【题型】证明题　【知识点】平面几何　【难度】medium
如图, $\odot O$ 为 $\triangle ABC$ 的外接圆, 半径长为 $5\sqrt{3}$, $\angle BAC = \angle BOC = 120^\circ$。

(1) 求 $BC$ 的长。

(2) 作 $\angle BAC$ 的平分线交 $O$ 于点 $D$。

\textcircled{\scriptsize 1} 证明：$\triangle BDC$ 为等边三角形；

\textcircled{\scriptsize 2} 若 $AC = 6\sqrt{3}$, 求 $AD$ 的长。

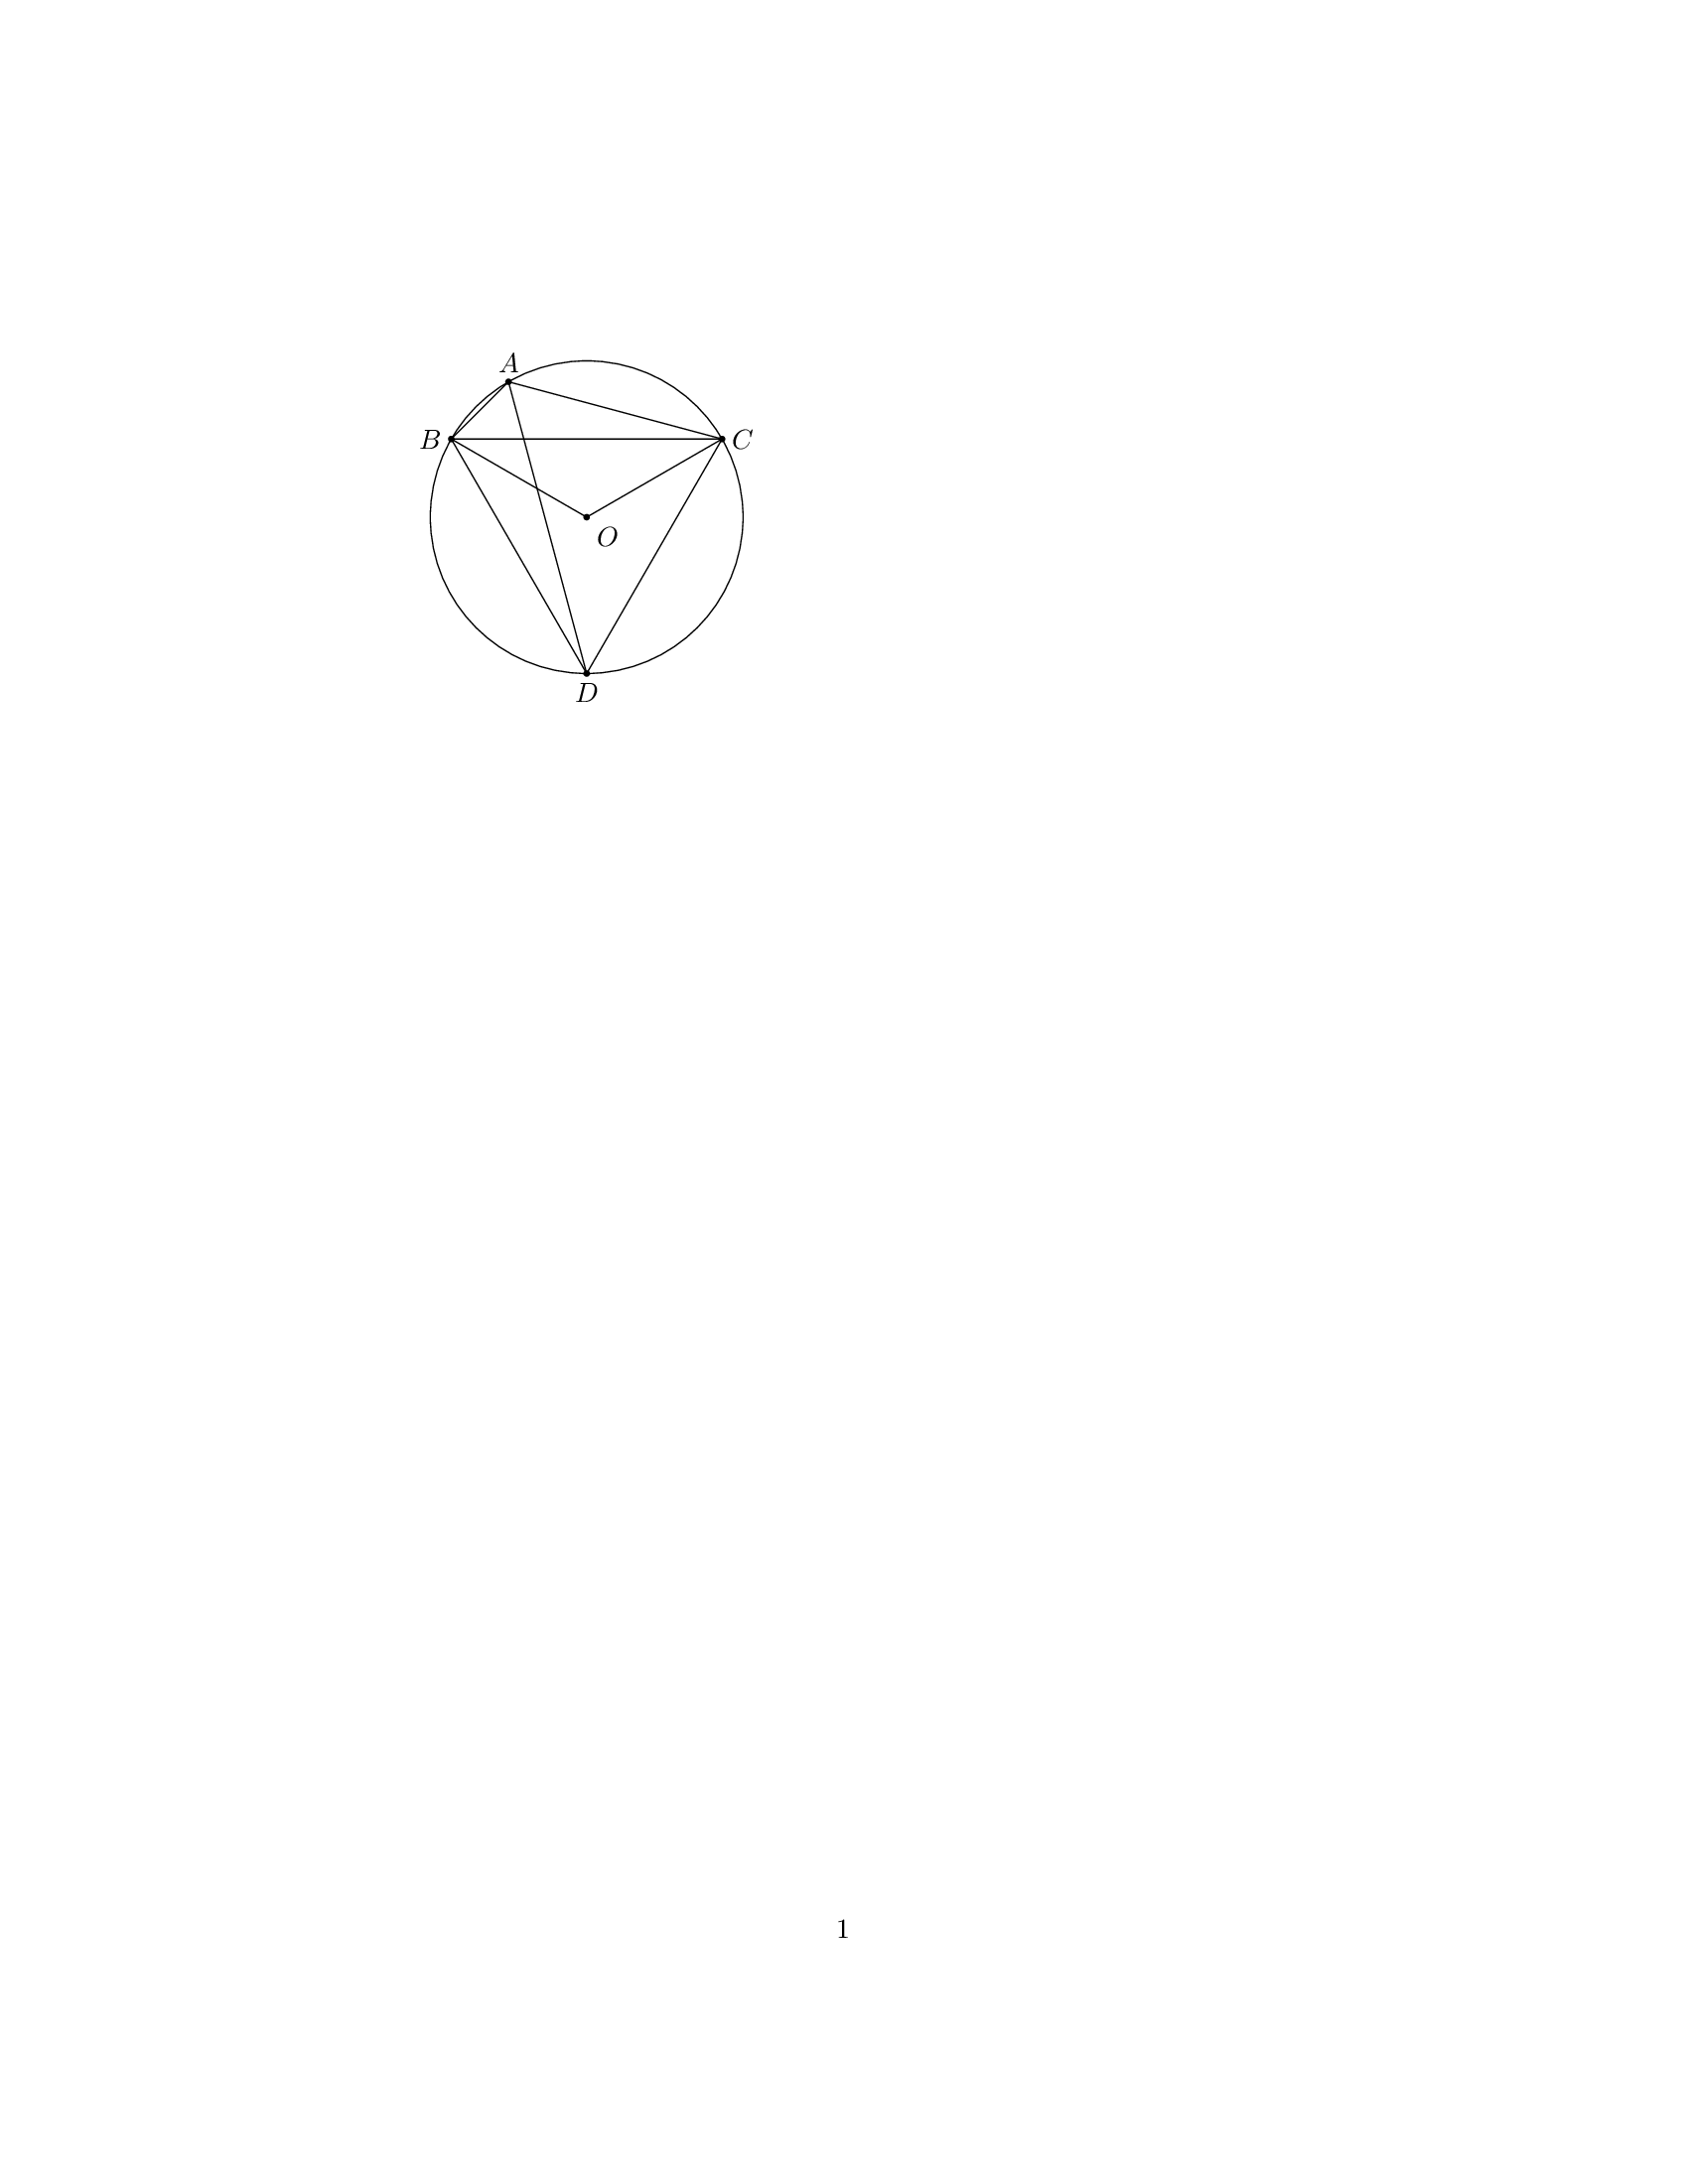
【解答】
【详解】
（1）解：过点$O$作$OE \perp BC$交$BC$于点$E$，如图：

$\because OB=OC$，$\angle BOC=120^\circ$，

$\therefore \angle BCO=\angle CBO=\dfrac{180^\circ-\angle BOC}{2}=\dfrac{180^\circ-120^\circ}{2}=30^\circ$，

$\because OE \perp BC$，$OB=OC$，

$\therefore OE$垂直平分$BC$，

即$BE=EC=\dfrac{1}{2}BC$，

$\because OE \perp BC$，$\angle BCO=30^\circ$，

$\therefore OE=\dfrac{1}{2}OC=\dfrac{1}{2} \times 5\sqrt{3}=\dfrac{5\sqrt{3}}{2}$，

在$\text{Rt}\triangle OEC$中，

$CE=\sqrt{OC^2-OE^2}=\sqrt{\left(5\sqrt{3}\right)^2-\left(\dfrac{5\sqrt{3}}{2}\right)^2}=\dfrac{15}{2}$，

$\therefore BC=2CE=2 \times \dfrac{15}{2}=15$。

（2）$\boldsymbol{①}$证明：
$\because AD$平分$\angle BAC$，$\angle BAC=120^\circ$，

$\therefore \angle BAD=\angle CAD=\dfrac{1}{2}\angle BAC=\dfrac{1}{2} \times 120^\circ=60^\circ$，

$\because \overset{\frown}{CD}=\overset{\frown}{CD}$，$\overset{\frown}{BD}=\overset{\frown}{BD}$，

$\therefore \angle CAD=\angle CBD=60^\circ$，$\angle BAD=\angle BCD=60^\circ$，

即$\angle CBD=\angle BCD=60^\circ$，

$\therefore \triangle BDC$为等边三角形。

$\boldsymbol{②}$解：在$AD$上取点$F$使得$AB=AF$，过点$C$作$CG \perp BA$交$BA$的延长线于点$G$，如图：

$\because \angle BAD=60^\circ$，$AB=AF$，

$\therefore \triangle ABF$为等边三角形，

$\therefore AB=BF$，$\angle ABF=60^\circ$，

又$\because \angle CBD=60^\circ$，

$\therefore \angle ABF=\angle CBD$，

则$\angle ABC+\angle CBF=\angle CBF+\angle FBD$，
故$\angle ABC=\angle FBD$，

$\because \overset{\frown}{AB}=\overset{\frown}{AB}$，

$\therefore \angle ACB=\angle ADB$，

在$\triangle ABC$与$\triangle FBD$中，

$\begin{cases}
\angle ACB=\angle ADB \\
\angle ABC=\angle FBD \\
AB=BF
\end{cases}$，
$\therefore \triangle ABC \cong \triangle FBD$，

$\therefore AC=DF=6\sqrt{3}$，

$\because \angle BAC=120^\circ$，

$\therefore \angle GAC=180^\circ-120^\circ=60^\circ$，

又$\because CG \perp BG$，

$\therefore \angle GCA=90^\circ-\angle GAC=90^\circ-60^\circ=30^\circ$，

$\therefore AG=\dfrac{1}{2}AC=\dfrac{1}{2} \times 6\sqrt{3}=3\sqrt{3}$，

在$\text{Rt}\triangle AGC$中，

$CG=\sqrt{AC^2-AG^2}=\sqrt{\left(6\sqrt{3}\right)^2-\left(3\sqrt{3}\right)^2}=9$，

在$\text{Rt}\triangle BGC$中，

$BG=\sqrt{BC^2-CG^2}=\sqrt{15^2-9^2}=12$，
$\therefore BA=BG-GA=12-3\sqrt{3}$，

即$AF=12-3\sqrt{3}$。
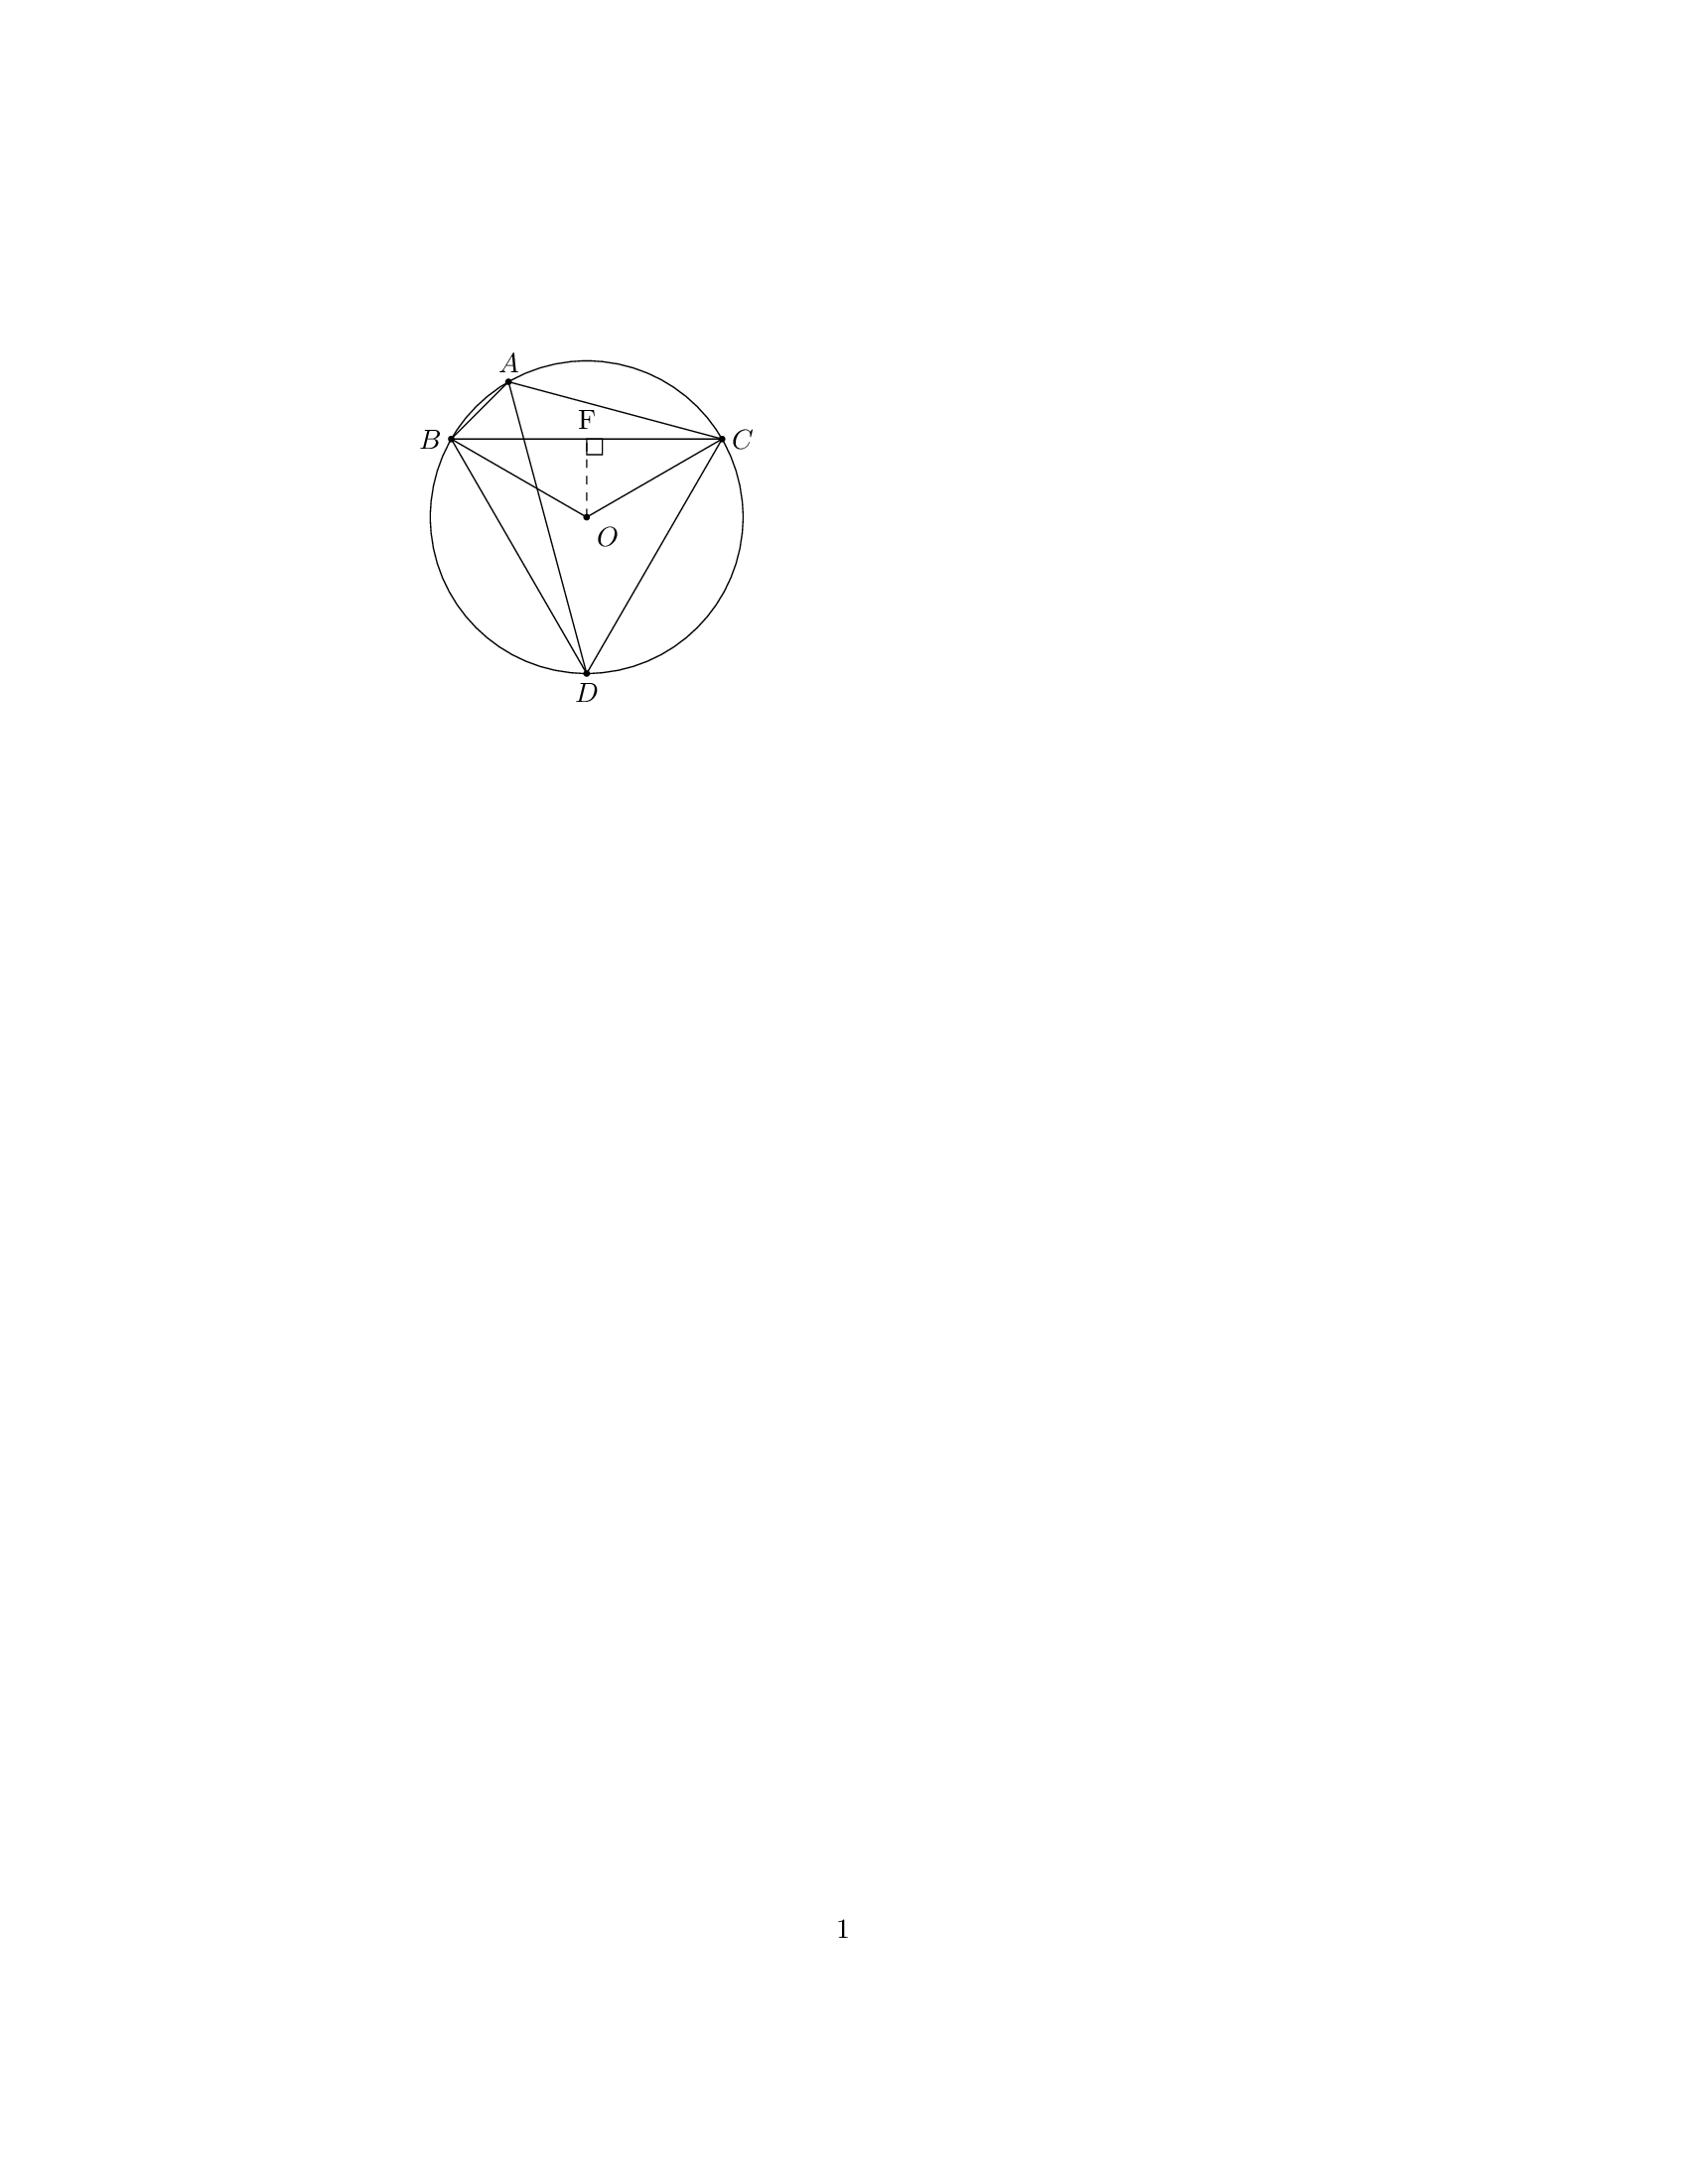
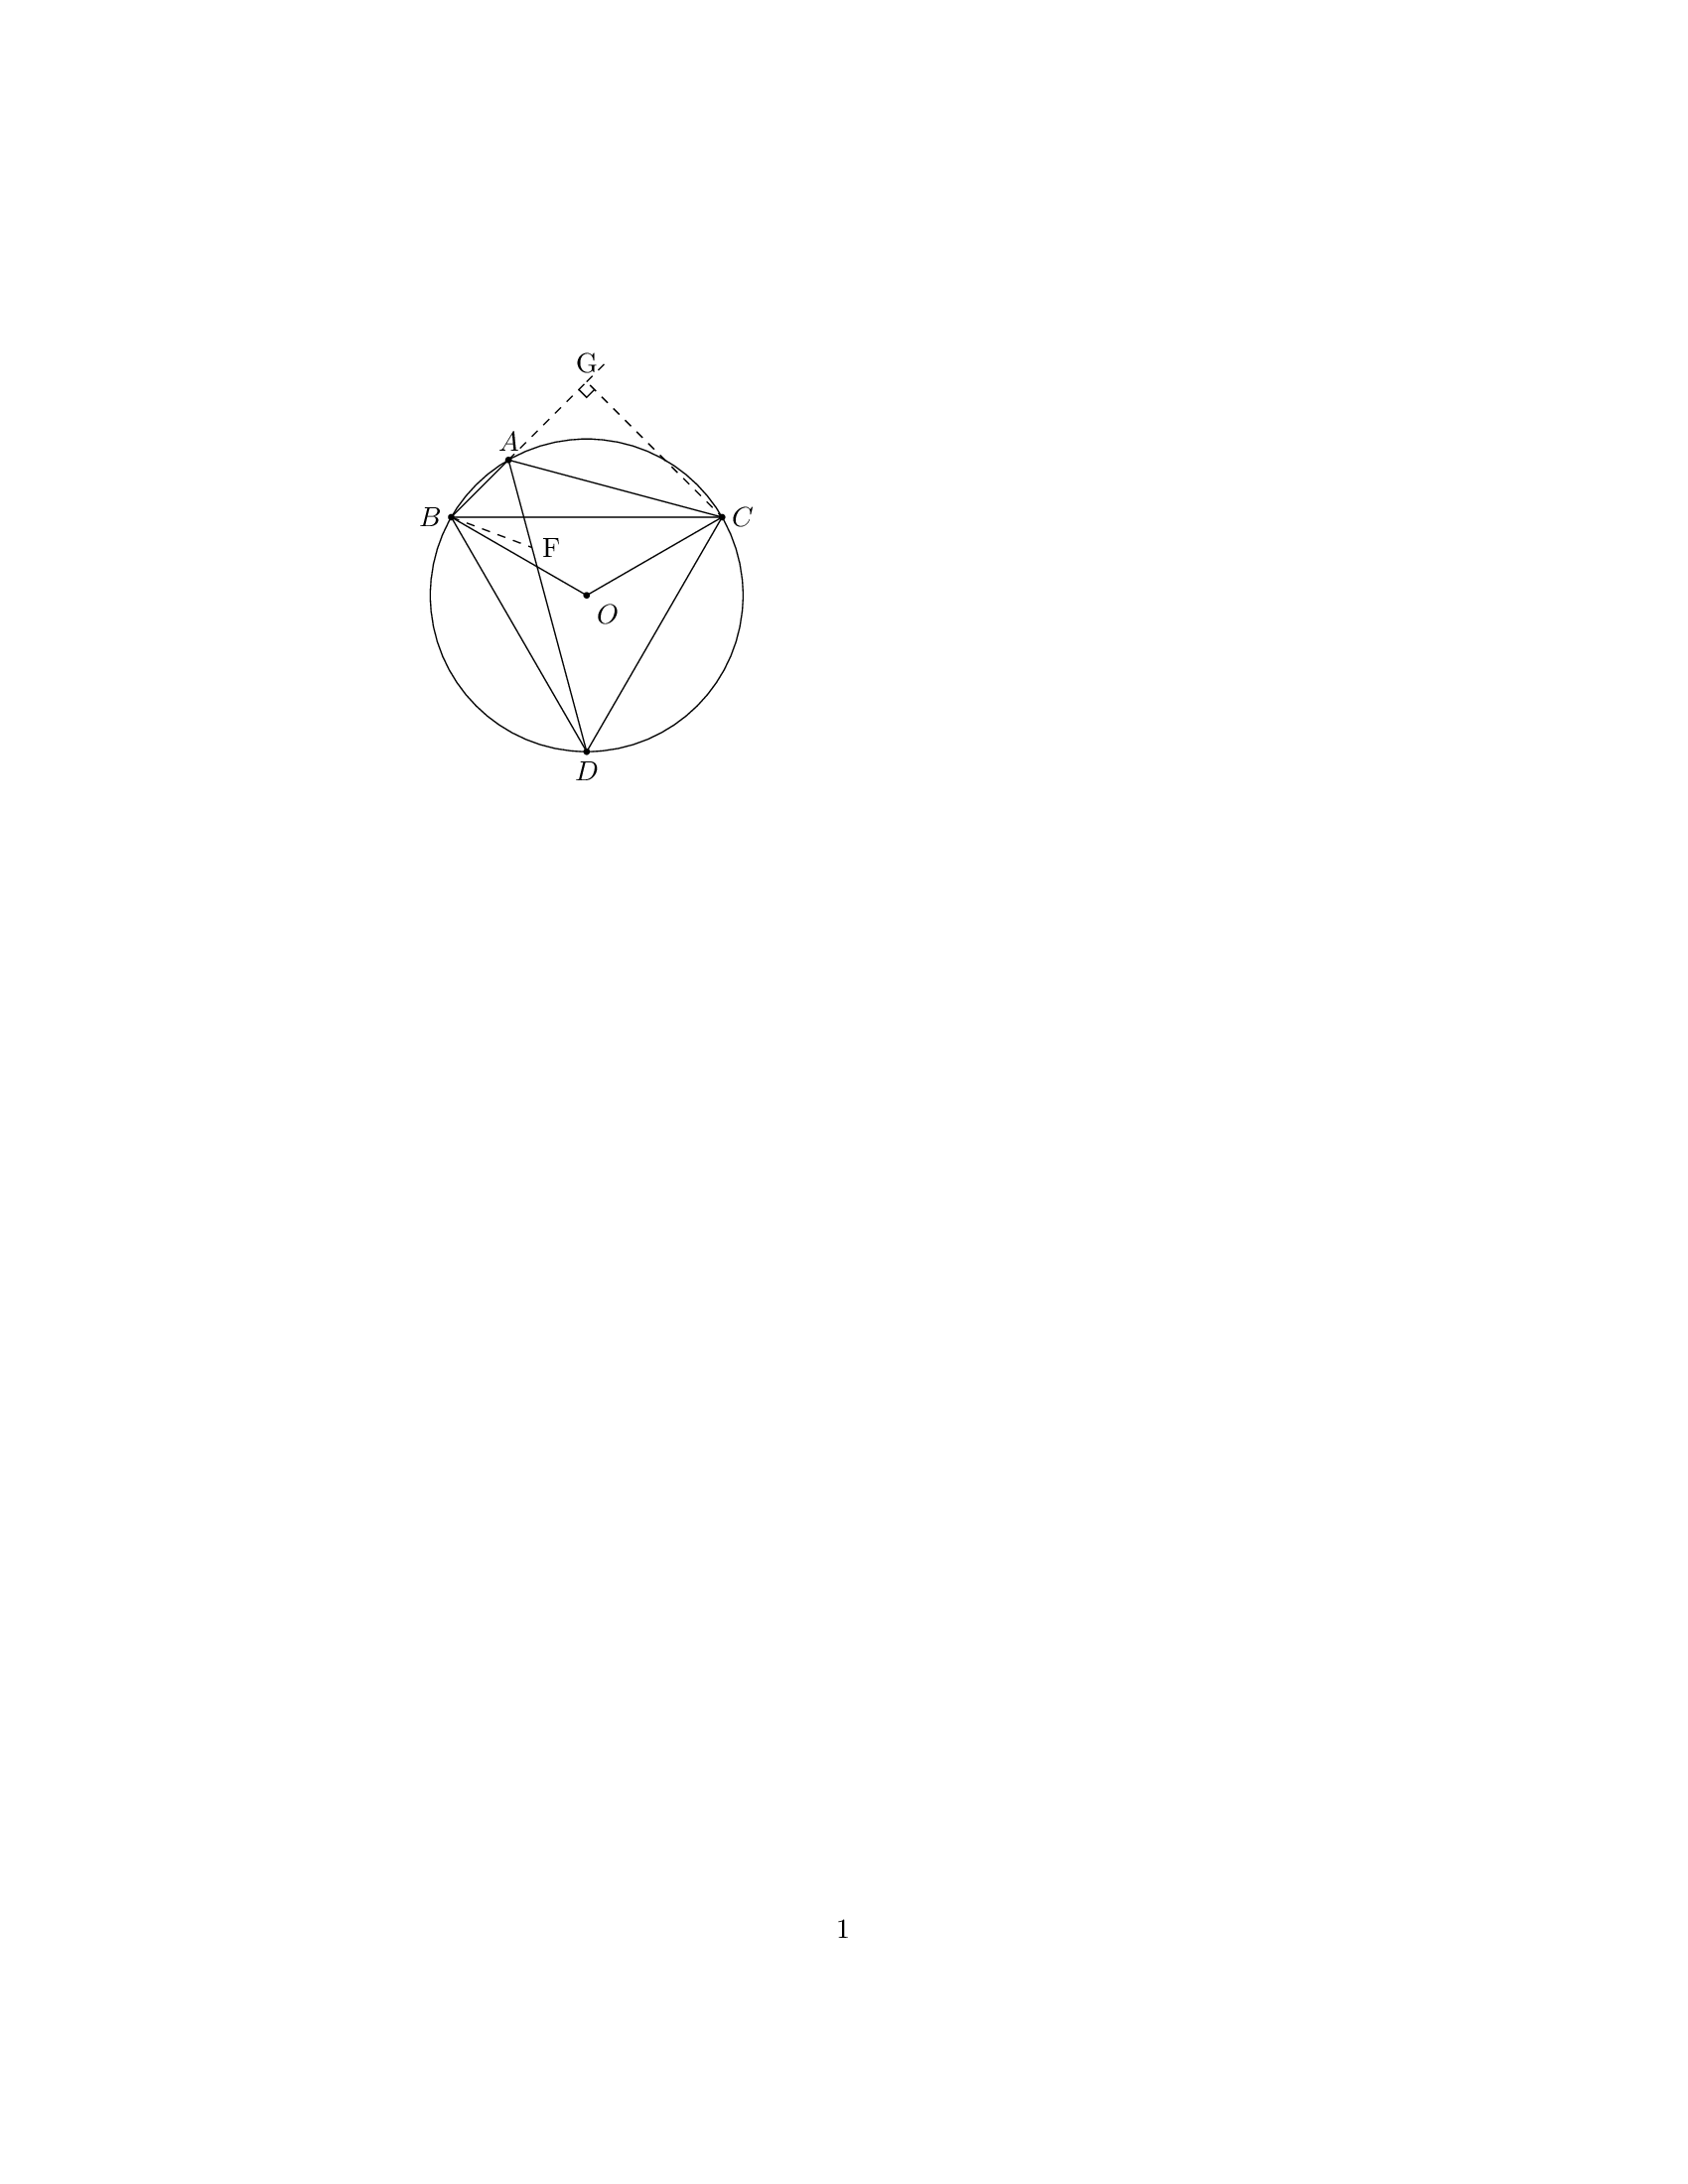